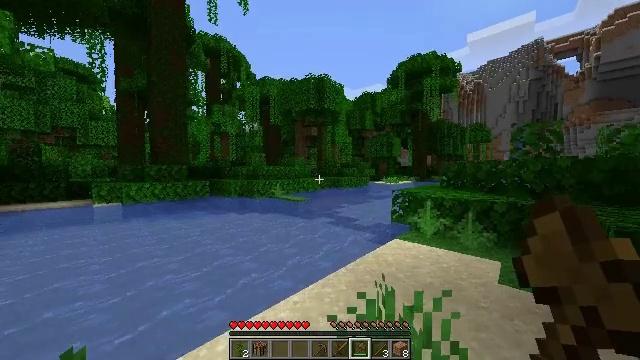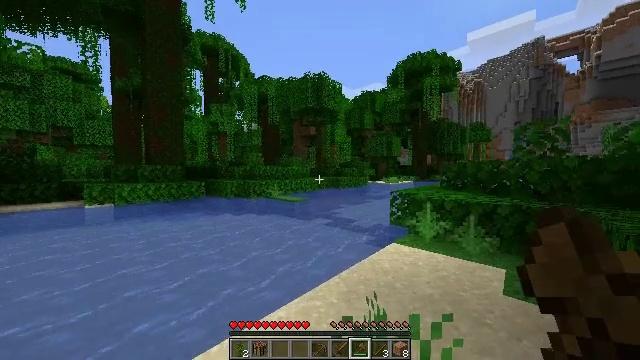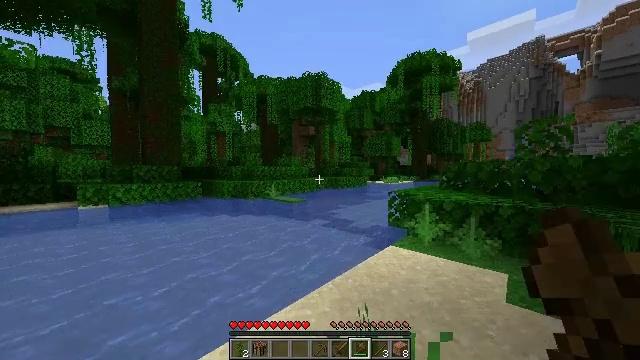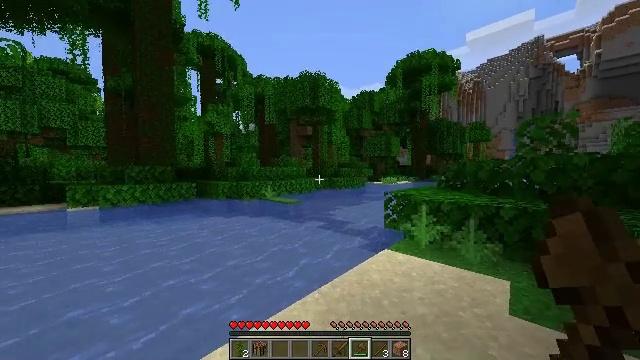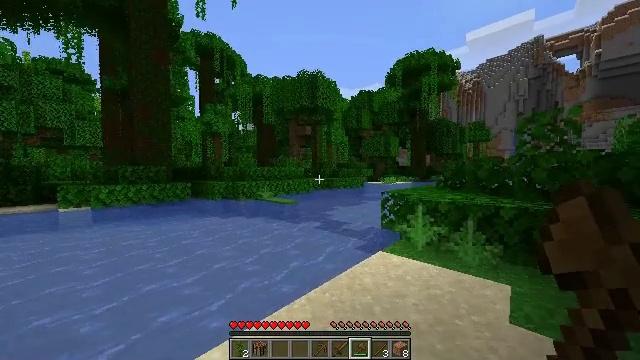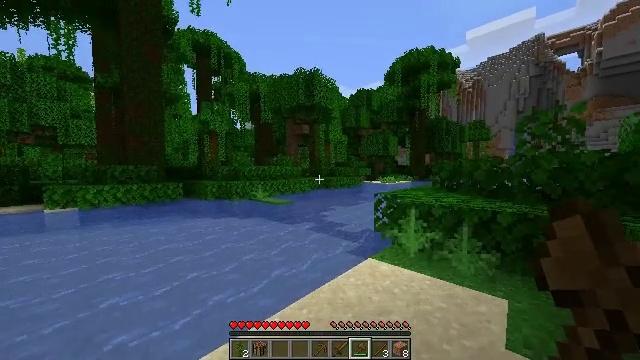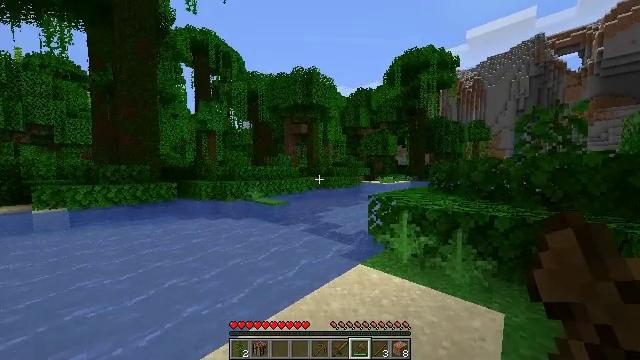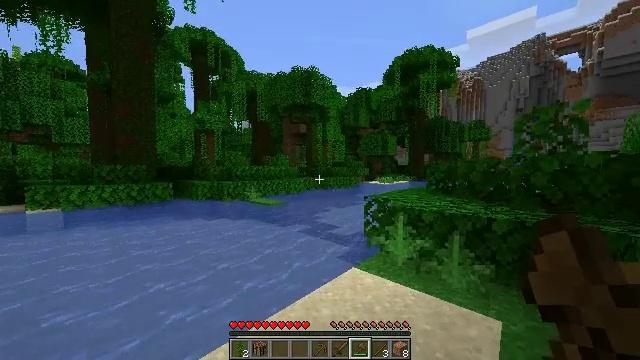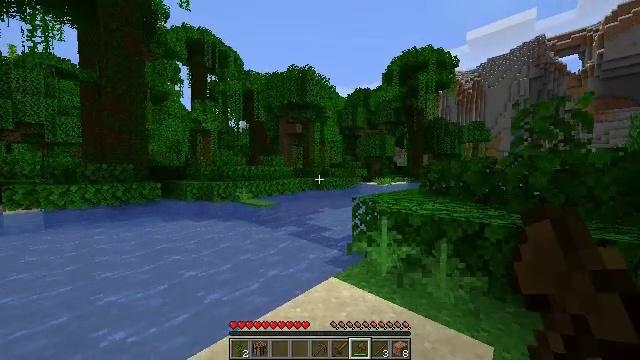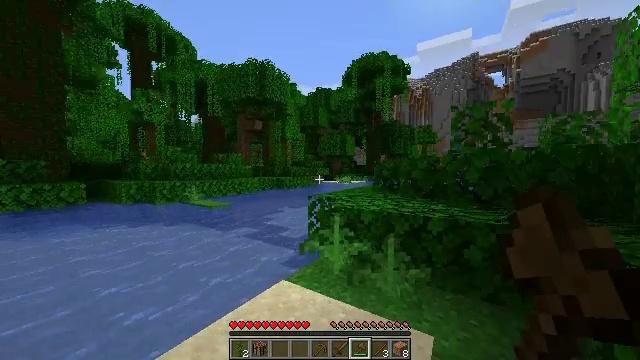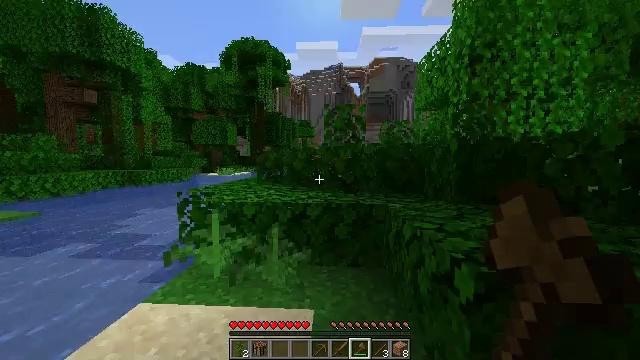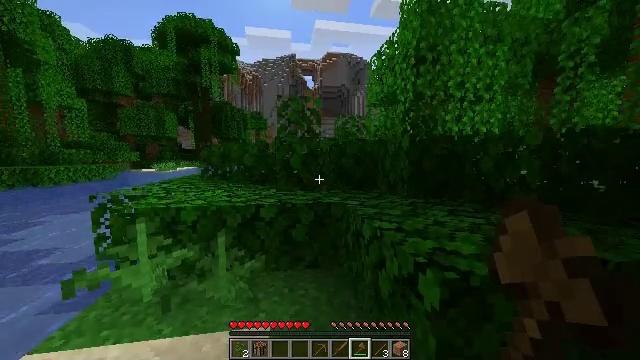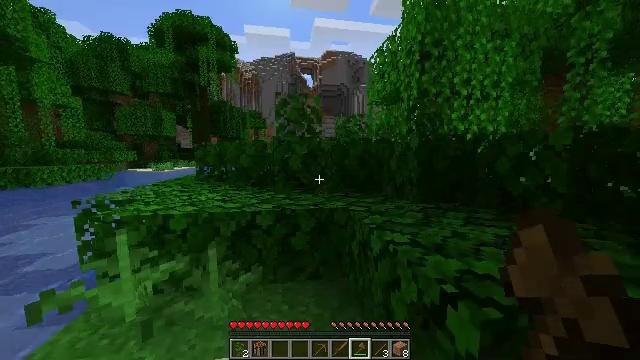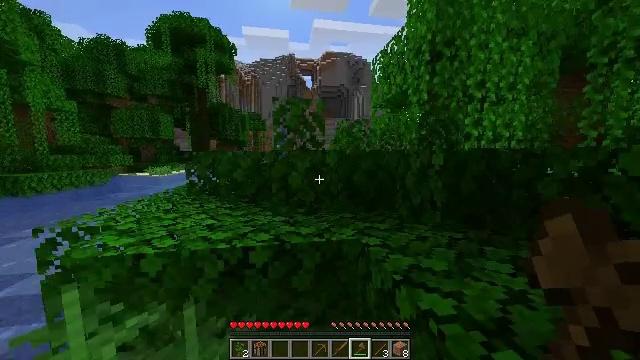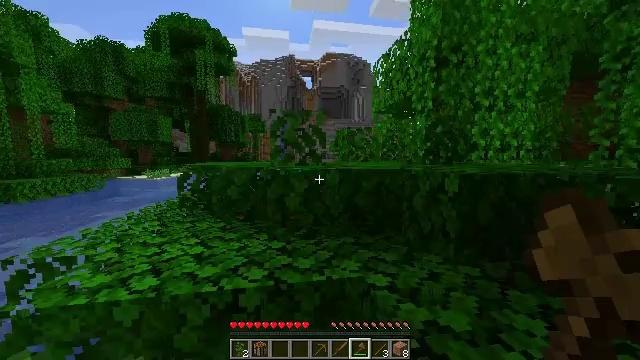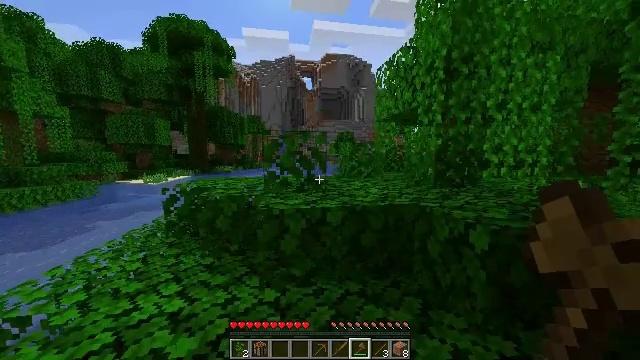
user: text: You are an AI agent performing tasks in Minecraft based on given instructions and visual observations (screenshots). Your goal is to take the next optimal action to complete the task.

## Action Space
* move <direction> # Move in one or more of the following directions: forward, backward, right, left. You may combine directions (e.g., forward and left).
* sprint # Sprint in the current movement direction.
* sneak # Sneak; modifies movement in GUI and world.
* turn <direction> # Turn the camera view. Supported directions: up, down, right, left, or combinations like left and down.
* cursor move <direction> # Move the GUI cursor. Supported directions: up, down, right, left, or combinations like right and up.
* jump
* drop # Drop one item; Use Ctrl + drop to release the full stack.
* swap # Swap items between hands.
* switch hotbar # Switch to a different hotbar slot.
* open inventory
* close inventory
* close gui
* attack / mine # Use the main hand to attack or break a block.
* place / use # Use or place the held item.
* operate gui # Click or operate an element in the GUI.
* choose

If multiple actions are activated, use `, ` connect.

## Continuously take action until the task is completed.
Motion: motion action
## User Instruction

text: Attack bamboo to gather it.
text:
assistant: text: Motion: move forward and move right, sprint
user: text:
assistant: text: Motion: move forward and move right, sprint
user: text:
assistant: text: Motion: move forward and move right, sprint
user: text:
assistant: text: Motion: move forward and move right, sprint
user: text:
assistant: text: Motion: move forward and move right, sprint
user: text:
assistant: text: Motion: move forward and move right, sprint
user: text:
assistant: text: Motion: move forward and move right, sprint
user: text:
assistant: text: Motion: move forward and move right, sprint
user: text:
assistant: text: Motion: move forward and move right, sprint, turn right
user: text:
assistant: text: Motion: move forward, sprint, turn right and down
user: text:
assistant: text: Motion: move forward, sprint, turn right and down
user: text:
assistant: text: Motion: move forward, sprint
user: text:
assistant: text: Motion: move forward, sprint, jump
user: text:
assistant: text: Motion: move forward, sprint, jump
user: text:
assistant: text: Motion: move forward, sprint, jump
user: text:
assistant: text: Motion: move forward, sprint, jump
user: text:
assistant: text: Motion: move forward, sprint
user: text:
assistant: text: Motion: move forward, sprint
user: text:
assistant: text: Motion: move forward, sprint
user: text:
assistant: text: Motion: move forward, sprint
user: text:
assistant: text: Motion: move forward, sprint
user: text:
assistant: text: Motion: move forward, sprint
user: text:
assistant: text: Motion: move forward, sprint, jump
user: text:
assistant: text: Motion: move forward, sprint, jump
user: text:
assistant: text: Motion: move forward, sprint, jump
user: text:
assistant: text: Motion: move forward, sprint, jump
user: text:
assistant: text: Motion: move forward, sprint, jump
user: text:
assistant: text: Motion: move forward, sprint
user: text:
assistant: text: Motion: move forward, sprint
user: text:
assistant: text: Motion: move forward, sprint